Question: In my ASP.NET MVC application I'm getting a server error (HttpException) when it tries to find the layout I've specified. I specify the filepath for the layout in two views, but it works in one of them and not in the other.
Here is the code at the top of 'Admin/Index.cshtml':
'''
@model IEnumerable<MultipleUserTesting.Data.User>
@{
ViewBag.Title = "Admin: All Users";
Layout = "~/Views/Shared/_Layout.cshtml";
}
'''
and here is the code at the top of 'Admin/Edit.cshtml':
'''
@model MultipleUserTesting.Data.User
@{
ViewBag.Title = "Admin: Edit User: " + @Model.Name;
Layout = "~/Views/Shared/_Layout.cshtml";
}
'''
Here is the error message, which occurs on the Edit page but on the Index page:
> The layout page "~/Views/Shared/_Layout.cshtml" could not be found at the following path: "~/Views/Admin/~/Views/Shared/_Layout.cshtml".
I don't understand why it's trying to append the specified path onto 'Views/Admin', and I am confused because 'Admin/Index.cshtml' specifies the same path and it works fine there.
Here is my directory structure:

As you can see, both files are in the same folder. Is 'Admin/Index' "special" in some way because it's an 'Index' page?
Hope this is enough information. I can post the stack trace if need be.
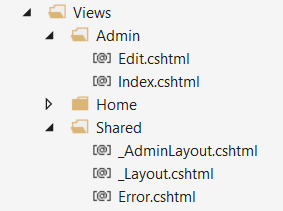
Answer: You can try by removing the tild sign
'''
Layout = "/Views/Shared/_Layout.cshtml";
'''
It is not very clear why using tild sign gives issue. starting with forward slash "/" will work as it consider the path from root of the application.